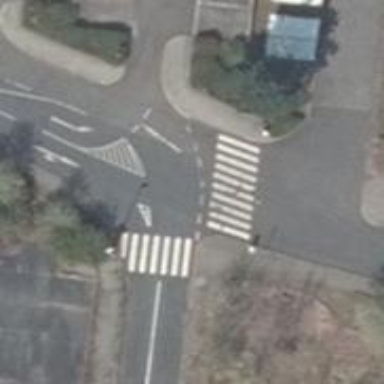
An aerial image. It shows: Uncontrolled road crossing with markings.